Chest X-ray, AP view. Patient: 64 years old, sex M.
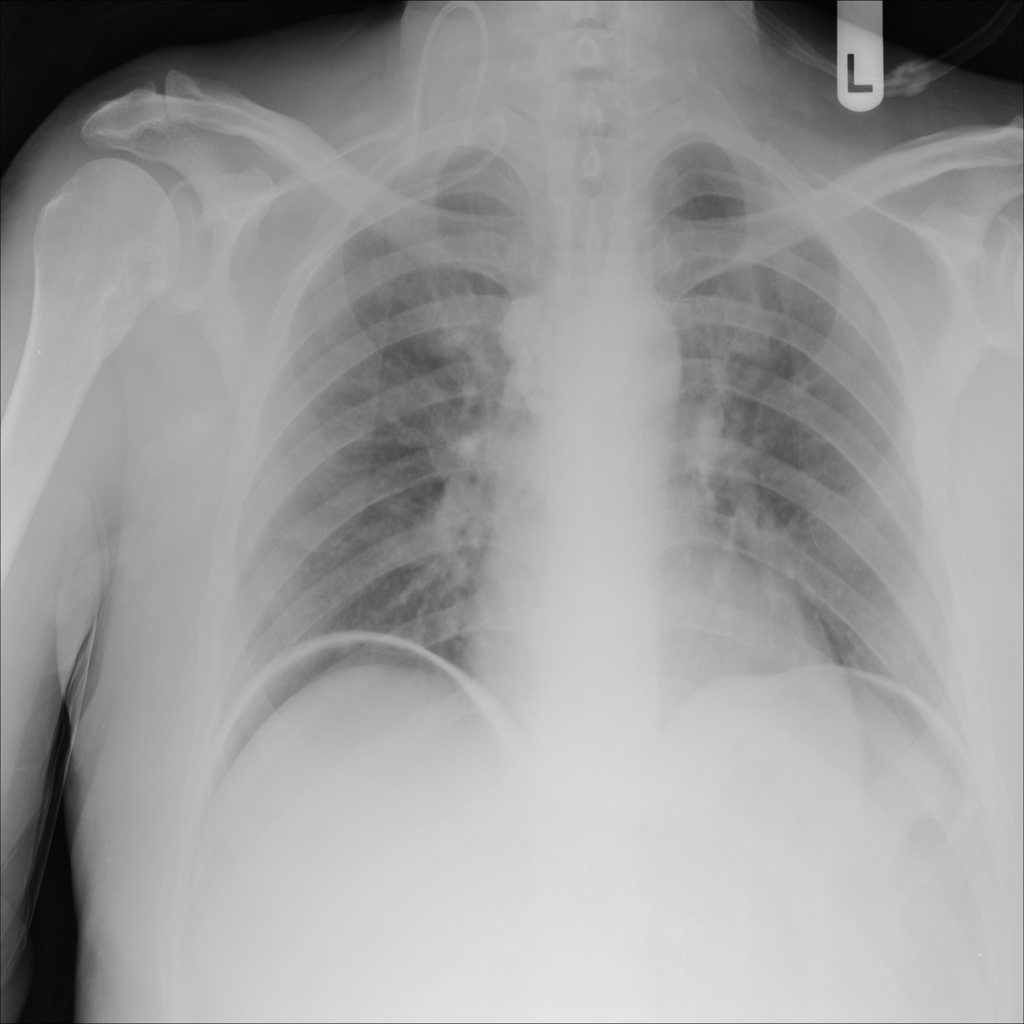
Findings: Effusion